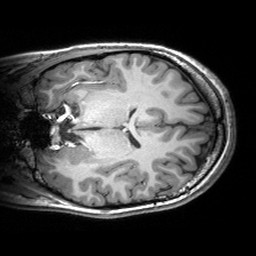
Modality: T1w
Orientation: coronal
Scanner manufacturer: siemens
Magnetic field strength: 3 T
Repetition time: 2.53 s
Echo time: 0.00299 s